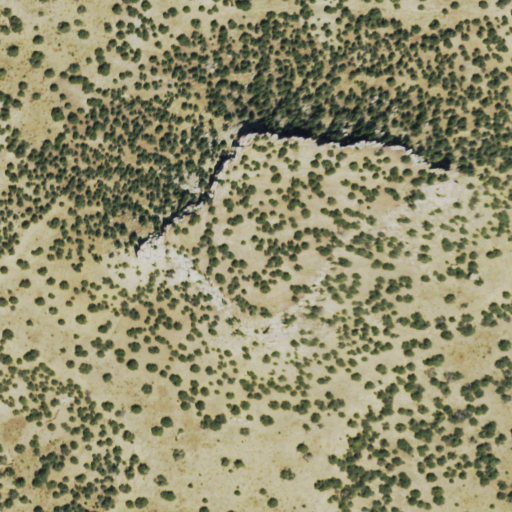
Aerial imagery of mountain in Colorado named Pinkney Hill containing shrub and grassland